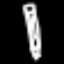
Label: pencil